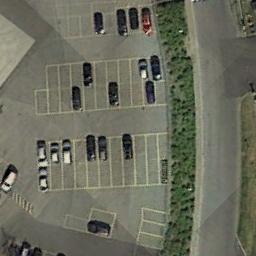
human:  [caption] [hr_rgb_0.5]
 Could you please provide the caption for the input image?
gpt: Many cars of different styles and colors are on the parking lot .

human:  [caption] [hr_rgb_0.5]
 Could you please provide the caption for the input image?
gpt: A quarter of the vehicles in the parking lot are red .

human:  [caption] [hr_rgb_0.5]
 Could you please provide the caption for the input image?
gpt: The parking lot has some neatly arranged cars .

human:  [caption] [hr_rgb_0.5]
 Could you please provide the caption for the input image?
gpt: There are some cars on the parking lot .

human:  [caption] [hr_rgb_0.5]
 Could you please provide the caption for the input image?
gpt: There are some cars on the parking lot .